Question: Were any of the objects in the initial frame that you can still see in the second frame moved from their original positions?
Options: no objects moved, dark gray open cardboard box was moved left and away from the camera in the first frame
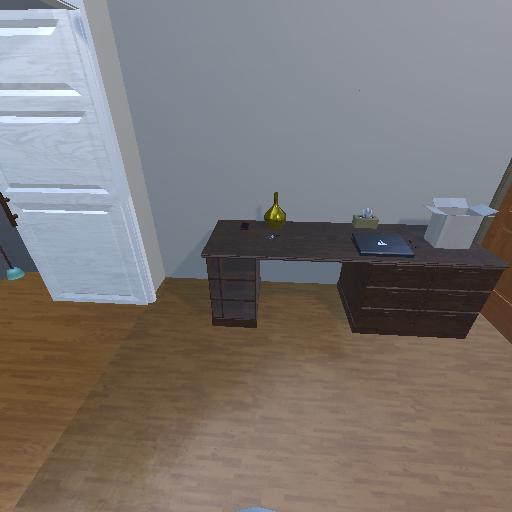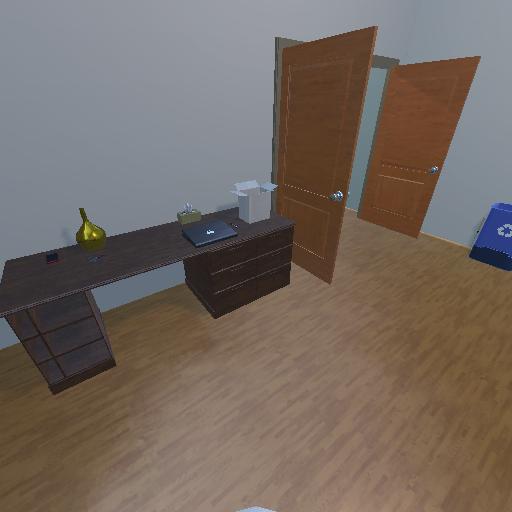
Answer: no objects moved